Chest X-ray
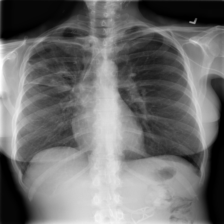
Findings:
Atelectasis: negative
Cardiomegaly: negative
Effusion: negative
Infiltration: positive
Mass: negative
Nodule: negative
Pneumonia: negative
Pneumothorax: negative
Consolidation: negative
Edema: negative
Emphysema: negative
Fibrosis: negative
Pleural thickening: negative
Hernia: negative